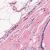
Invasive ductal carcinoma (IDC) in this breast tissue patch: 0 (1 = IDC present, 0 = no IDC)